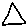
Label: triangle